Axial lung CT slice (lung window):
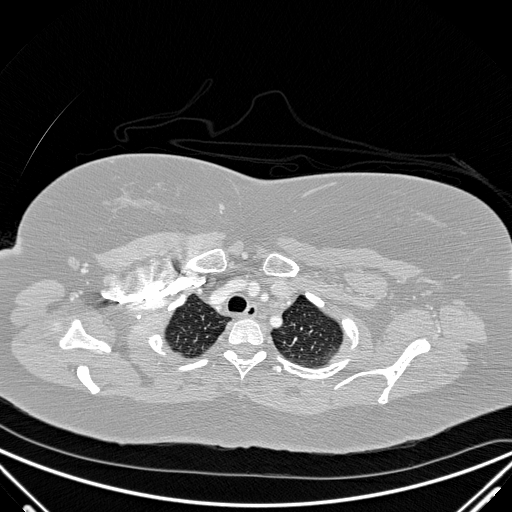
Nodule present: no